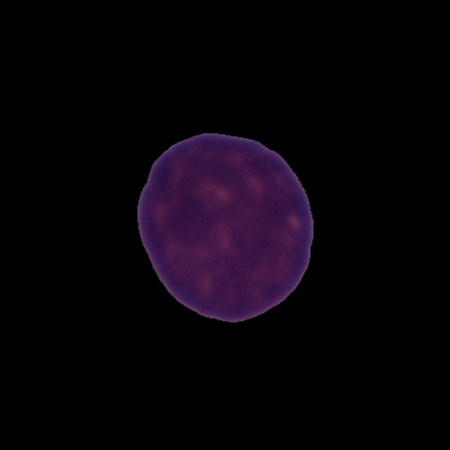
Label: healthy